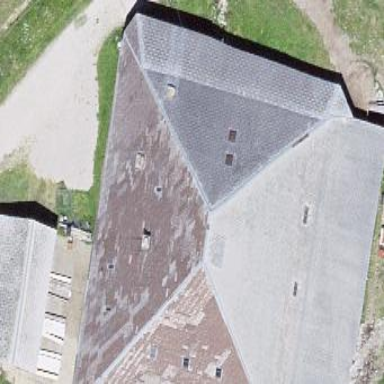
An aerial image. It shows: Building with hipped roof shape.